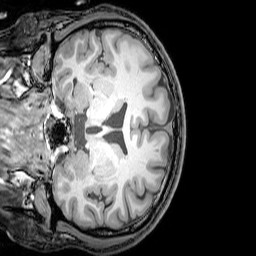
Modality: T1w
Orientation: coronal
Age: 24
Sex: male
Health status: healthy
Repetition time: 0.081 s
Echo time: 0.037 s